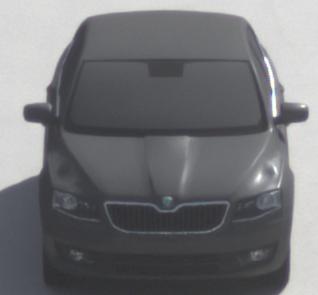
Make: Skoda
Model: Octavia 1.2 TSI
Detailed model: Octavia (III) Limousine
Model produced from: 2013/02
Model produced until: 2015/04
Doors: 5
Color: gray
Road condition: dry road
Daytime: morning or afternoon
Contrast: medium contrast